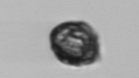
Label: Dinophyceae